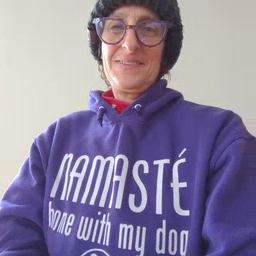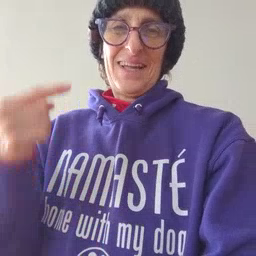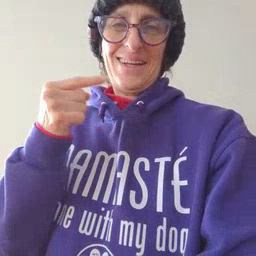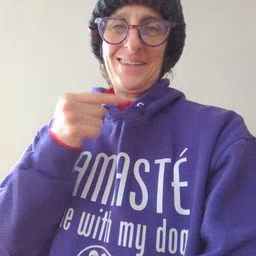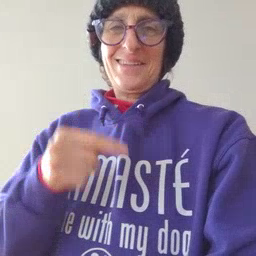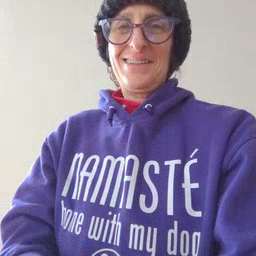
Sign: owie